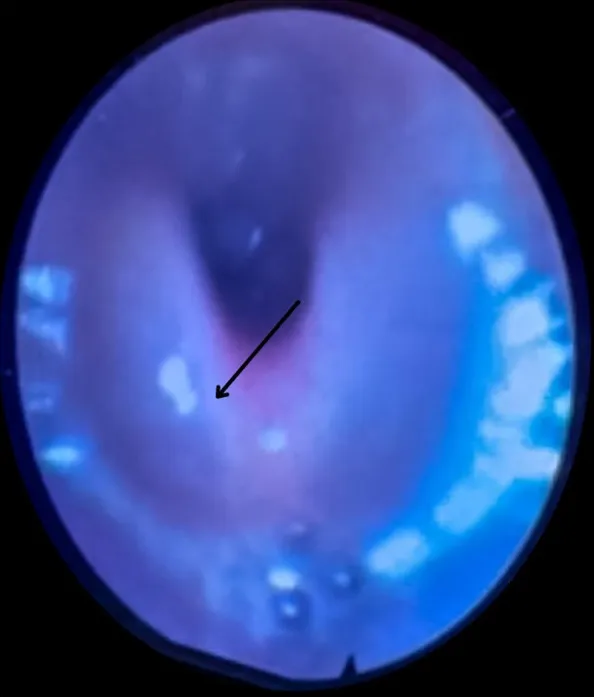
Four years old male with chemical exposure epiglottitis. Fiberoptic examination showing swollen and erythematous supraglottic structures with partial obstruction.
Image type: endoscopy (airway_endoscopy)